Question:
I want to get duplicate partid from different bomid (1 & 2) as per below image.
I have already tried join and having clause but it does not work.
'''
---------
partid
----------
31
'''
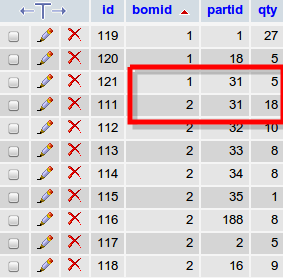
Answer: Try this:
'''
SELECT partID
FROM myTable
GROUP BY partID
HAVING COUNT(partID) > 1
'''
<URL>